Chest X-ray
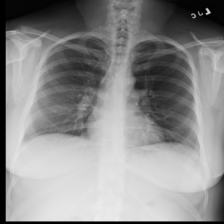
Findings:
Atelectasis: negative
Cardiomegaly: negative
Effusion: negative
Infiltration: positive
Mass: negative
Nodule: negative
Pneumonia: negative
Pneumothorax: negative
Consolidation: negative
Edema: negative
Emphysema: negative
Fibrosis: negative
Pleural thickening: negative
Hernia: negative